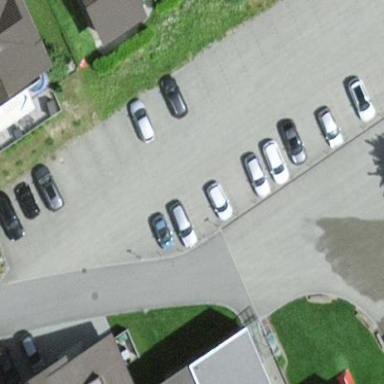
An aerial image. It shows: Parking area.